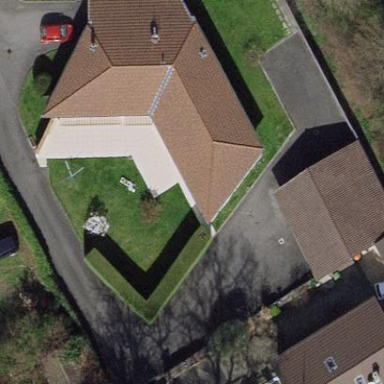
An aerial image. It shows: Garden surrounded by fence.